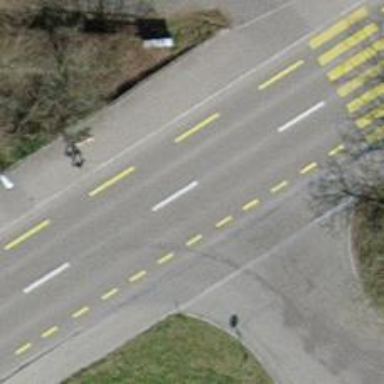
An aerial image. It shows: Secondary road with asphalt surface and dedicated cycle lane.